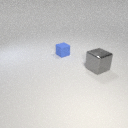
small blue rubber cube behind large gray metal cube